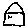
Label: house